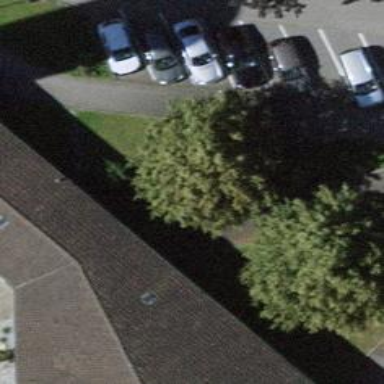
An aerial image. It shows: Path tunnel passing through building.